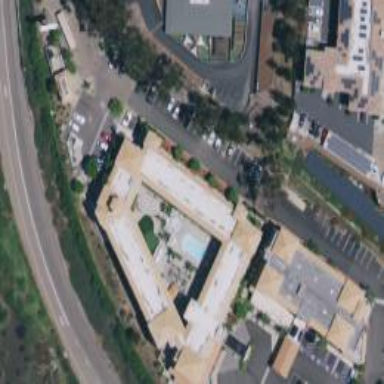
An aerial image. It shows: Hotel building.